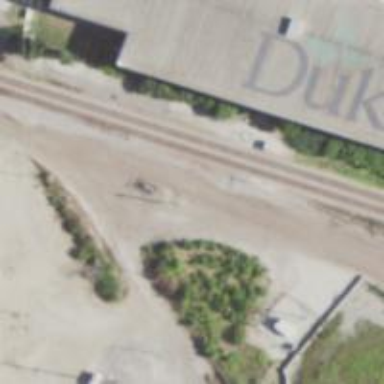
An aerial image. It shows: Abandoned railway yard is depicted.